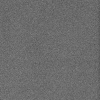
Atmospheric dust classification: dusty